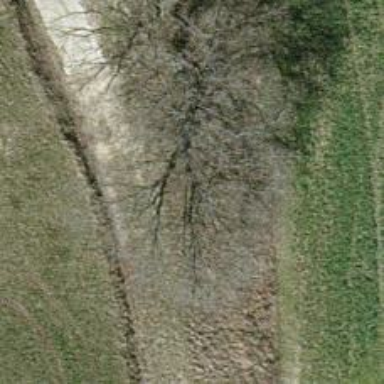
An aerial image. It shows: Broadleaved tree with lush foliage.